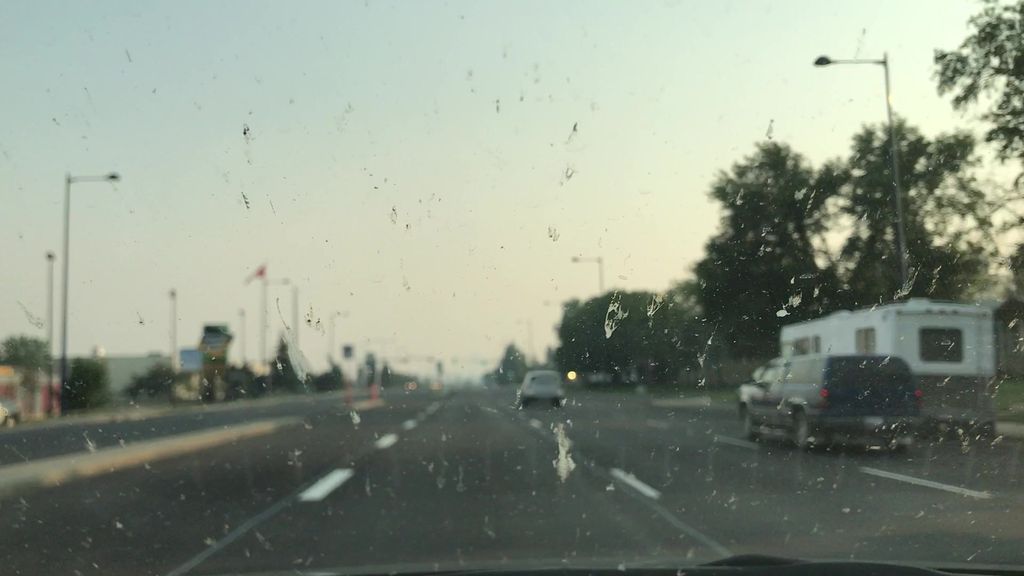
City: edmonton